Field crop: tomato
Growth stage: 1
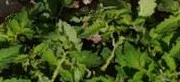
Species: tomato